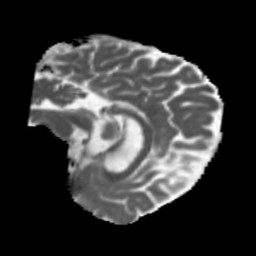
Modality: MD
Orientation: sagittal
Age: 58
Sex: female
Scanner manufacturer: siemens
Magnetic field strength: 3 T
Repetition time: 5.47 s
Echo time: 0.0854 s